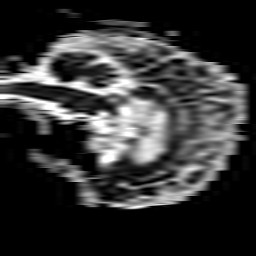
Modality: ADC
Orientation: sagittal
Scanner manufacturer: philips
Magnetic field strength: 3 T
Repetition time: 4.509 s
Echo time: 0.05933 s